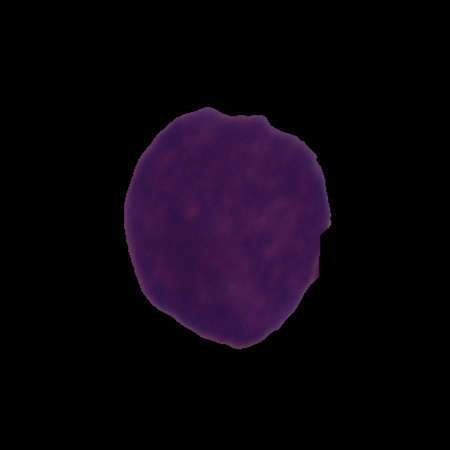
Label: cancer